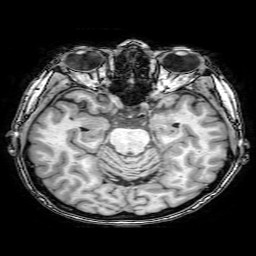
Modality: T1w
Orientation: coronal
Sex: female
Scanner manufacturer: philips
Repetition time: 0.008185 s
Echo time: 0.00376 s